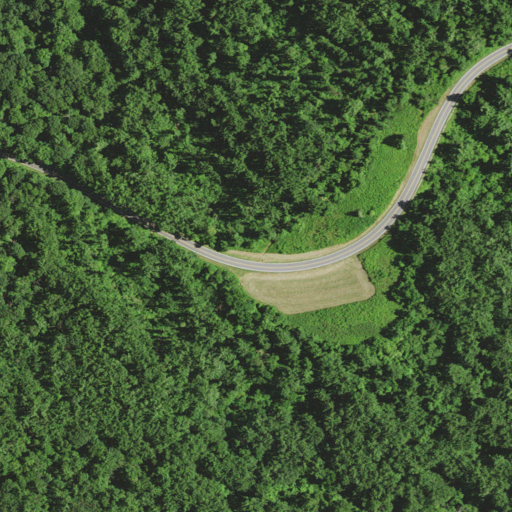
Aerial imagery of gap in Virginia named Powell Gap containing deciduous forest, open development, and pasture